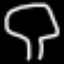
Label: mushroom